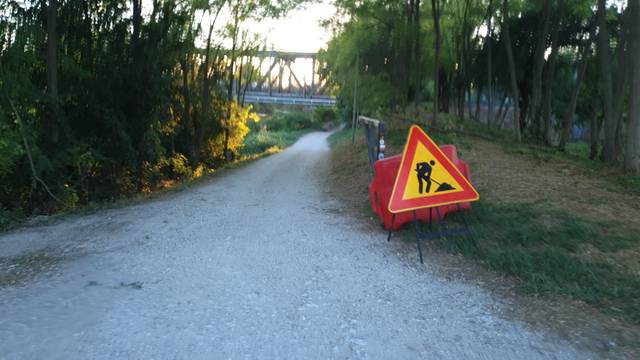
Region: Italy
Coordinates: 45.391, 11.841